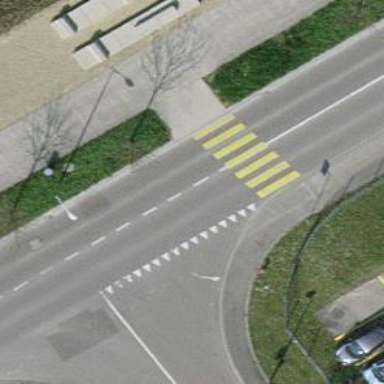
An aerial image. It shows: Marked crossing on the road.